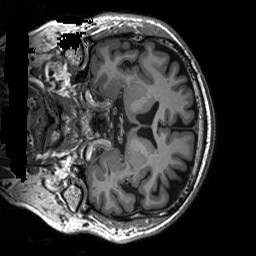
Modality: T1w
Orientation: coronal
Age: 65
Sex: male
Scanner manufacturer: siemens
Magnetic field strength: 3 T
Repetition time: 2.5 s
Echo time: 0.00248 s